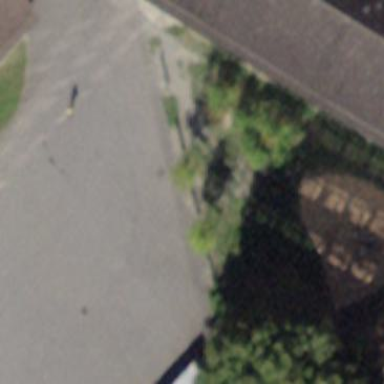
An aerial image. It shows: View of roof of building.